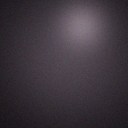
Screen state: off